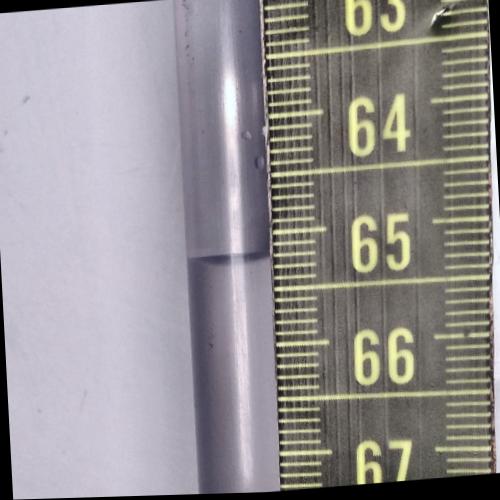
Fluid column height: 65.2 cm